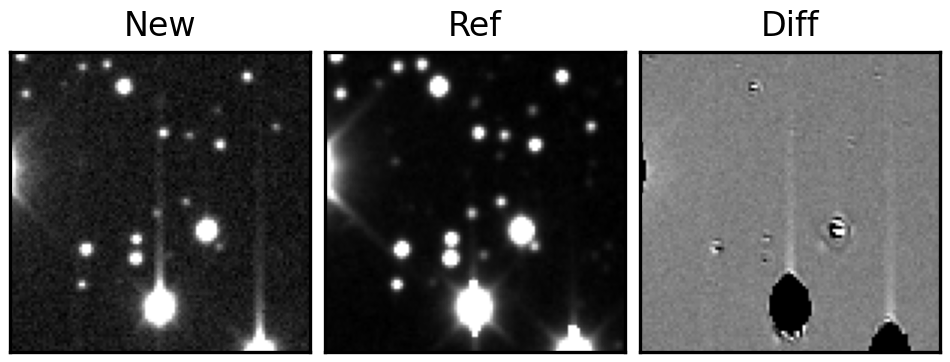
Label: bogus